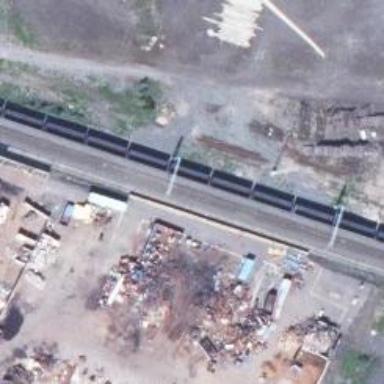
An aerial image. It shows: Rail spur service.